Question: I know how to manually add a key in the registry to execute some .exe file, with the file as parameter, when the user right-clicks a file of a given extension.
I can build my .exe with an install wizard and test it manually in the console with an input file (as command line parameter).
I wish to pack all of the install process in my install wizard (at the moment the install process doesnt package the registry modification).
I have spotted some example of <URL>, but I need to be able to retrieve the location at which the user chooses to install during the install wizard process, so that I can refer to this location to point to my .exe in from the registry key. How can I do that ? Where can I plug some code in an install wizard ?
UPDATE :

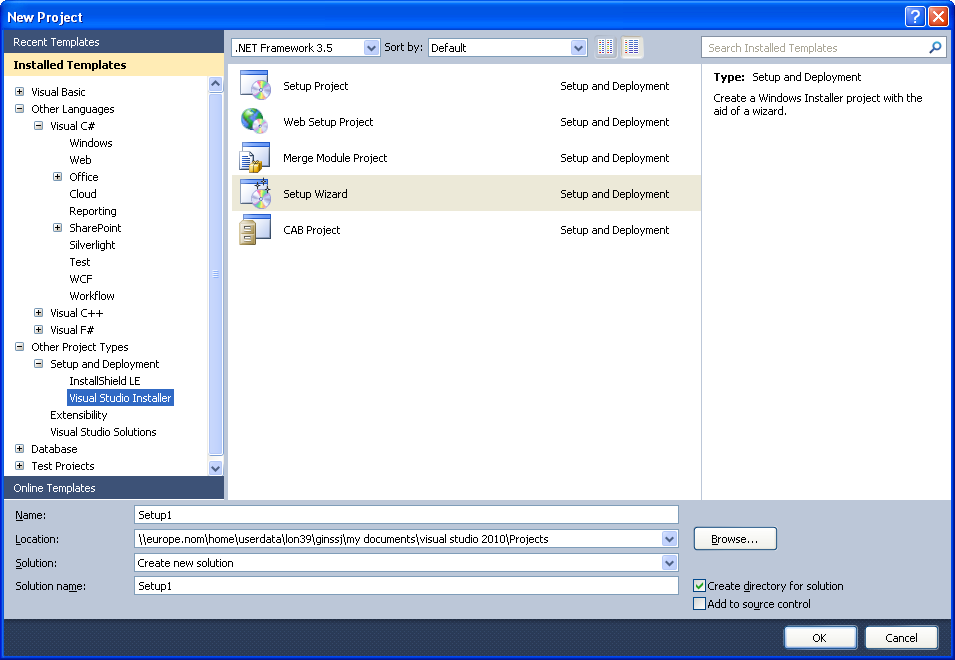
Answer: If you use a dedicated setup authoring tool, all you need to do will become a lot easier. This includes getting the installation folder and using it during install.
Here is a list which can get you started: <URL>
After you decide on a tool, you can try configuring the registry, your EXE file, the installation folder etc. If you encounter problems you can then ask more specific questions (for example the installation folder is retrieved differently for each tool).
For example, in a Visual Studio setup project you can use the TARGETDIR installer property. In this case your registry entry value can be something like this:
'''
[TARGETDIR]file name.exe
'''